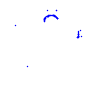
Particle: proton